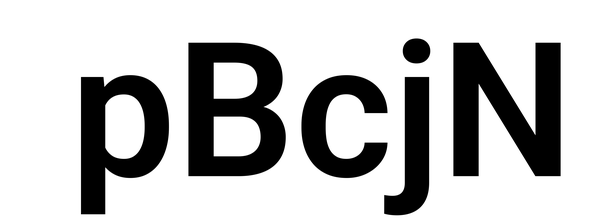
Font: Roboto_SemiBold